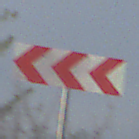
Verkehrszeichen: RichtungstafelnInKurvenGrossRechts
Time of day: MorningAfternoon
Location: Outdoor (Nature)
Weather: PartlyCloudy
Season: NotSpecified
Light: Natural